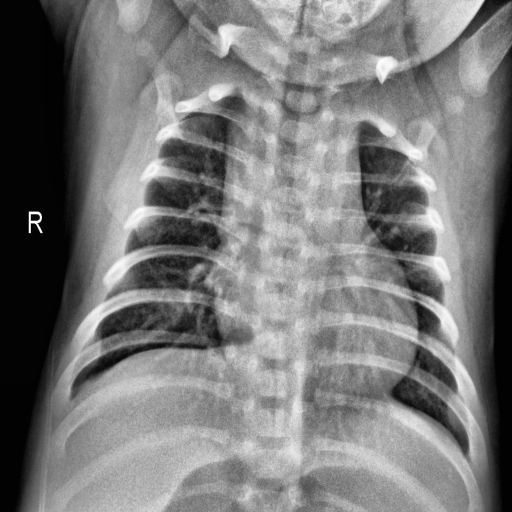
Finding: NORMAL